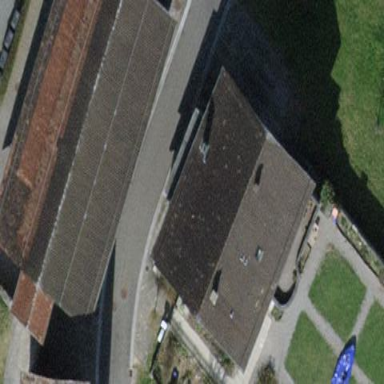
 oriented along the building. The structure is kindergarten."